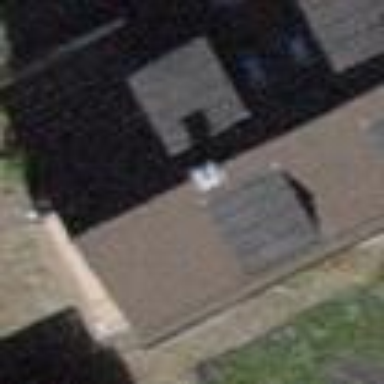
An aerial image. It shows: Building with tiled roof.